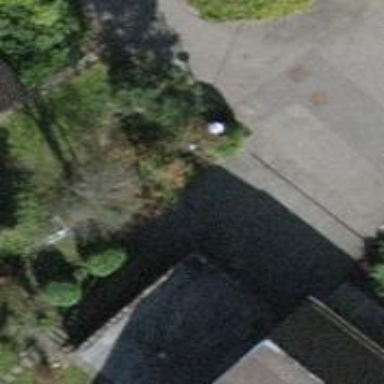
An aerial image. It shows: Garage.